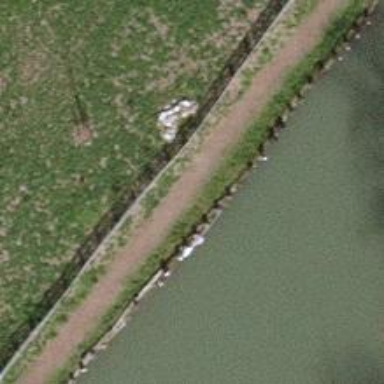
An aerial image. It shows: Path leading to bridge.